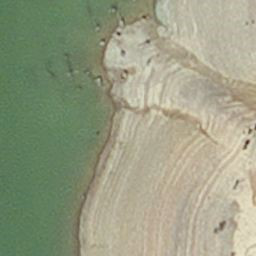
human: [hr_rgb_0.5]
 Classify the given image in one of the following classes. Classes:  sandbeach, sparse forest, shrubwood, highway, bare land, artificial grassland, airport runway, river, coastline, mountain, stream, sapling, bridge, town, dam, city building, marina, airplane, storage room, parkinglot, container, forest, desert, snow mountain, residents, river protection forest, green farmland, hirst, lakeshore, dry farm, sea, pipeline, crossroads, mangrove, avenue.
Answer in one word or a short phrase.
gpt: hirst